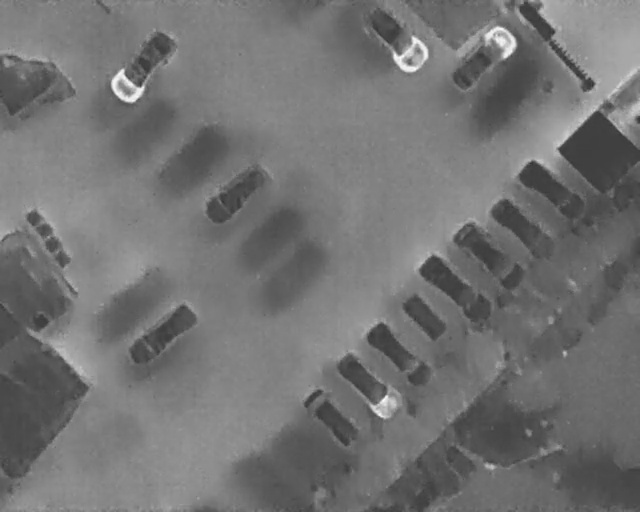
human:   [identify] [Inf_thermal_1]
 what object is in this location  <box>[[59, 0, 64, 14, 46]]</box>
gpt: <ref>1 medium car at the top</ref>

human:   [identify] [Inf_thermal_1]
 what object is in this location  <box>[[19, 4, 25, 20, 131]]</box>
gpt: <ref>1 medium car at the top left</ref>

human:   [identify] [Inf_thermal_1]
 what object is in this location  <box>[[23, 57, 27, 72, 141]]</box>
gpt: <ref>1 medium car at the left</ref>